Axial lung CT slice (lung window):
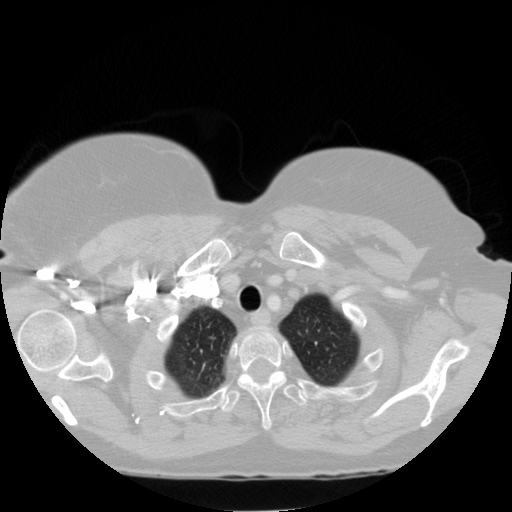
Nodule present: no